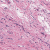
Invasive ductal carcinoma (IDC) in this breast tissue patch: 0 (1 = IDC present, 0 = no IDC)